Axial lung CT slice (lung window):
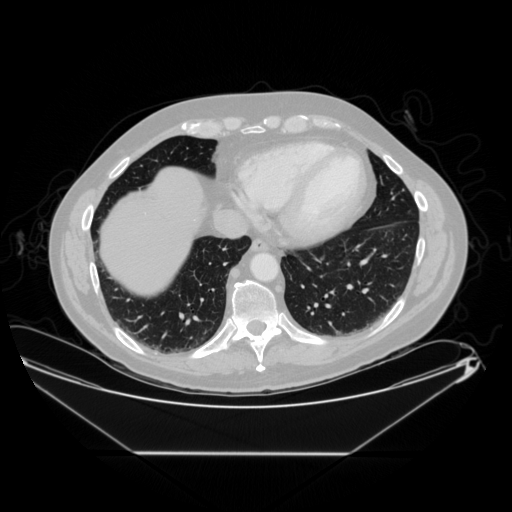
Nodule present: no